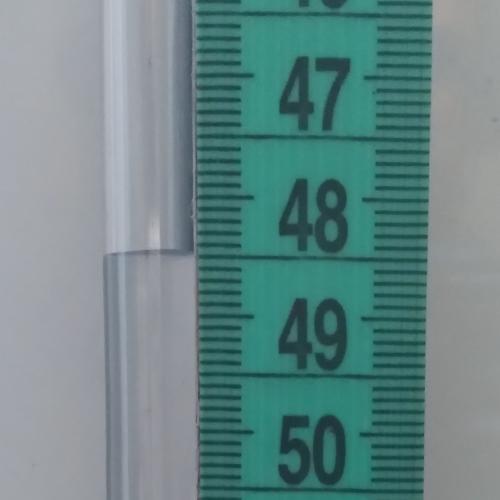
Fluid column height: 48.5 cm